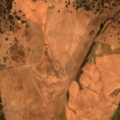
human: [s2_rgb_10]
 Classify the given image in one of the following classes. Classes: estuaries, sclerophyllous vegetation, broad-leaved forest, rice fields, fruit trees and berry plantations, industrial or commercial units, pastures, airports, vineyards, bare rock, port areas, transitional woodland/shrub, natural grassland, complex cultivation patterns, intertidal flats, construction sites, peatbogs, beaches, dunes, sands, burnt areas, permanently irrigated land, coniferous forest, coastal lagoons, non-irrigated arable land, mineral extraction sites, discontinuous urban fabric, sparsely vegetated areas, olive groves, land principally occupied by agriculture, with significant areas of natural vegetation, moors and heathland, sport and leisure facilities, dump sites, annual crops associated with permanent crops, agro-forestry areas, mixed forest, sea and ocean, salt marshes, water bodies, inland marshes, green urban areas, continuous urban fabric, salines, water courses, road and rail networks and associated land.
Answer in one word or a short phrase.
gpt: non-irrigated arable land, permanently irrigated land, olive groves, agro-forestry areas, broad-leaved forest